Field crop: maize
Growth stage: 2
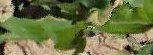
Species: maize